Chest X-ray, AP view. Patient: 34 years old, sex M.
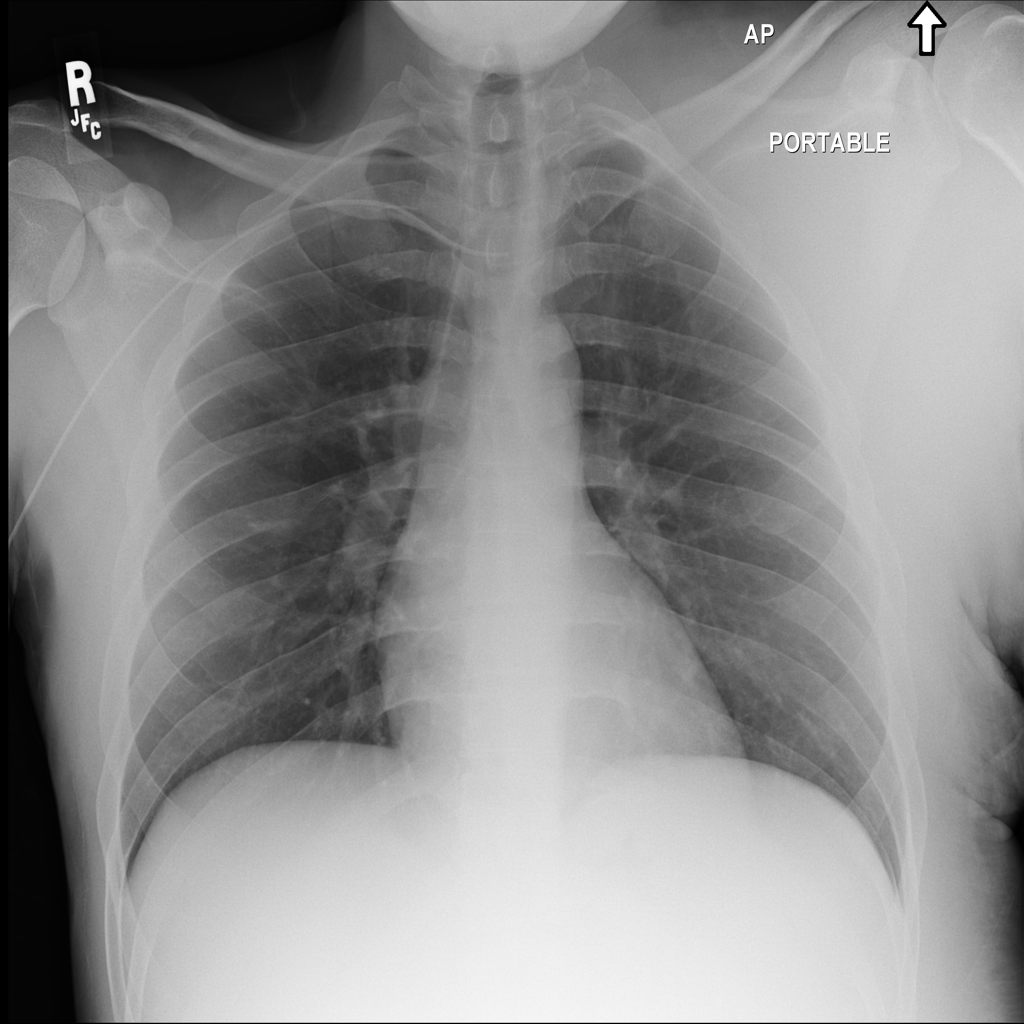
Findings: No Finding